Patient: sex F, age 69
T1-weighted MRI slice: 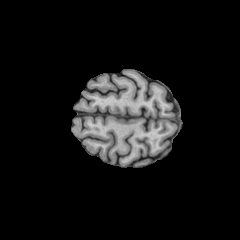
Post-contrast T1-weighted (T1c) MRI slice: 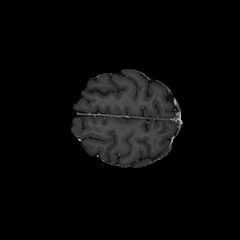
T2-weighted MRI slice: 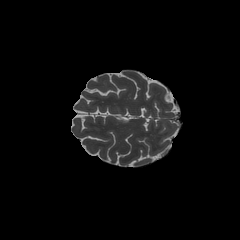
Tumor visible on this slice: no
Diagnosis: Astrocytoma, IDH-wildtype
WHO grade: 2